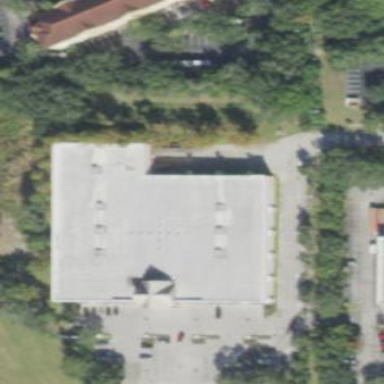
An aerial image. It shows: Building that houses furniture shop.